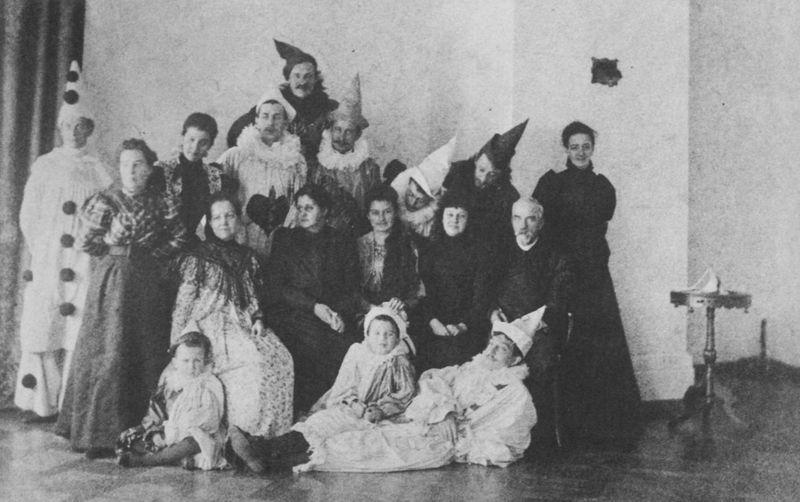
Titel: Maskenfest
Künstler: Russischer Photograph
Schlagwörter: gruppe, mann, umhang, weiß, frauen, menschen, sitzen, frau, grau, hut, hüte, kleid, kleider, männer, raum, schwarz, tisch, zimmer, blick, tuch, alt, bart, bärte, schnurrbart, wand, blicke, falten, stehen, bild, halskrause, innenraum, porträt, vorhang, kirche, boden, geistlicher, kostüm, familie, kind, theater, kinder, liegen, jungen, russland, pilaster, schemel, schnäuzer, spitz, verkleidung, tischchen, junge, rüschen, liegend, foto, fotografie, photographie, clown, schwarz-weiss, fasching, gruppenbild, photo, pfarrer, risalit, pastor, priester, mönch, kostüme, ständer, herz, troddeln, schauspieler, karneval, aufnahme, klieder, harlekin, rückwand, gruppenfoto, pierrot, spitzhut, verkleiden, clowns, pirot, verkleidungen, kostümierung, carnival, halekin, halekins, harlekins, kostümierungen, pierot, poiro, poirot, spitzhüte